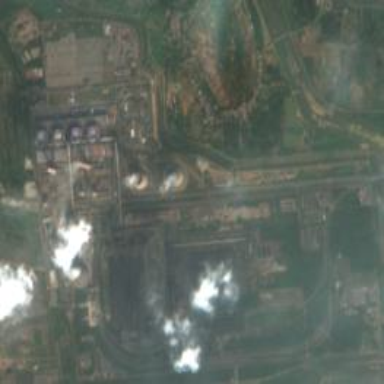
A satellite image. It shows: Industrial area with coal power plant.